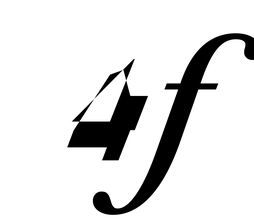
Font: LibreCaslonText-Italic_Medium_Italic